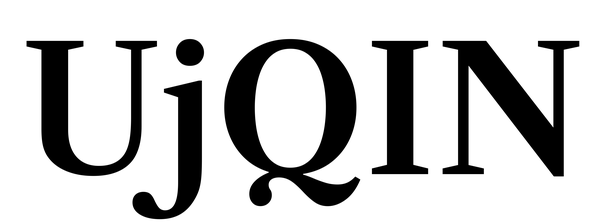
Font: LibreCaslonText_SemiBold